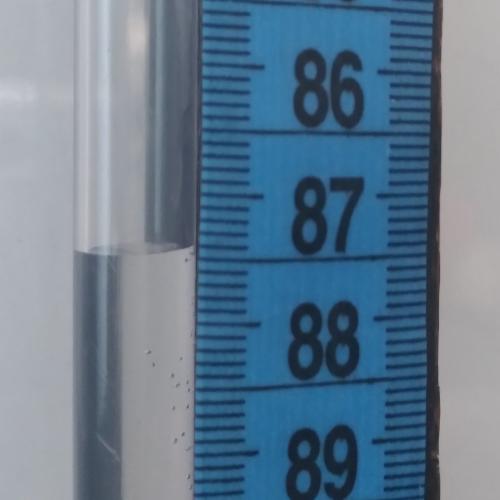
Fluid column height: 87.4 cm